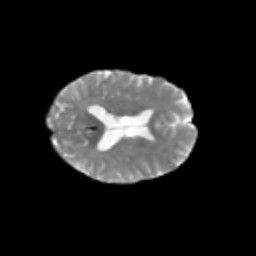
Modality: T2w
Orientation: axial
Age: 52
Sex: female
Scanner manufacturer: siemens
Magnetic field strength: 3 T
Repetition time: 1.8 s
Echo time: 0.07 s